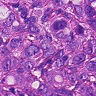
Metastatic tissue present: yes